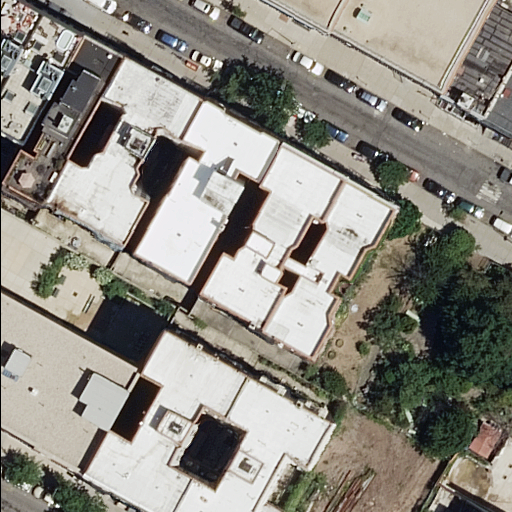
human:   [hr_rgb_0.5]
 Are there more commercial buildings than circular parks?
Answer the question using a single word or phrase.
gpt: no

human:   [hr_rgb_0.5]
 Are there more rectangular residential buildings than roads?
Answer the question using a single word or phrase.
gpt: yes

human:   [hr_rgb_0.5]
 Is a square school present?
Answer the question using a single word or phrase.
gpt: no

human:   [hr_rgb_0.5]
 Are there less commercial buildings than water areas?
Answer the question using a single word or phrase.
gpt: no

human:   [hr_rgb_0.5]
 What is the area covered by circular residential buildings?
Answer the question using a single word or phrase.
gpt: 0m2

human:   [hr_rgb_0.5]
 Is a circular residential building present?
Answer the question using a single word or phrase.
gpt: no

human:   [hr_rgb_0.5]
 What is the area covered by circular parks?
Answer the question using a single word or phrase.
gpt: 0m2

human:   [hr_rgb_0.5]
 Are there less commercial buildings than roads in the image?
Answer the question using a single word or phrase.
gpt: yes

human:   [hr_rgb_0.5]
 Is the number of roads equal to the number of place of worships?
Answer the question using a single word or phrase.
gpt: no

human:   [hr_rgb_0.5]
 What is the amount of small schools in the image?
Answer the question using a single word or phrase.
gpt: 0

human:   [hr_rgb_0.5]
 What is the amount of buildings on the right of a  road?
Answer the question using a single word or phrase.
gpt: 9

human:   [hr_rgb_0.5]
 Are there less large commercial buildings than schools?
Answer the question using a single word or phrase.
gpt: yes

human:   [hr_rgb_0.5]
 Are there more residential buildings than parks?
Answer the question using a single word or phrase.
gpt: yes

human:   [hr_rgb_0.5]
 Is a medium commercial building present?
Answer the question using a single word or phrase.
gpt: no

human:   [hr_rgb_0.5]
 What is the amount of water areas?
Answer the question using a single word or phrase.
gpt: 0

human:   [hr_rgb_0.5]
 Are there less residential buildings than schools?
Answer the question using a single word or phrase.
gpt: no

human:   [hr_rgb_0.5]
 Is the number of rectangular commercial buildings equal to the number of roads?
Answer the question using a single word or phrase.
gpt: no

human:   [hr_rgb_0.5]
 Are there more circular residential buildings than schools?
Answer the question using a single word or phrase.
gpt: no

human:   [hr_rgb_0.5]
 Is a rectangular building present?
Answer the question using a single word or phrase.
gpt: yes

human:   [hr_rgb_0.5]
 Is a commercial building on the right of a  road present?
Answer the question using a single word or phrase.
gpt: no

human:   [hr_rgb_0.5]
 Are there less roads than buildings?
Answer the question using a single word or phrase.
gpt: yes

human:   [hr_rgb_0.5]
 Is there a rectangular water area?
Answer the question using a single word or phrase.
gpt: no

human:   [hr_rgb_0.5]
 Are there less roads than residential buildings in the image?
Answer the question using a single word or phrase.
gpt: yes

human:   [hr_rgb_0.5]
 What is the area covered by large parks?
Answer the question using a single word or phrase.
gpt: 1647m2

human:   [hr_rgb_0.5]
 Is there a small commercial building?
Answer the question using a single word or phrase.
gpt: no

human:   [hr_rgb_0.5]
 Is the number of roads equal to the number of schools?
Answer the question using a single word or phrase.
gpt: no

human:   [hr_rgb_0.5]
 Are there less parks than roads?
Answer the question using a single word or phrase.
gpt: yes

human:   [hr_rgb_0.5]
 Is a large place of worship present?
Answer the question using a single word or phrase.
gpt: no

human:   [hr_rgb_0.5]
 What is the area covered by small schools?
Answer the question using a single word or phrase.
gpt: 0m2

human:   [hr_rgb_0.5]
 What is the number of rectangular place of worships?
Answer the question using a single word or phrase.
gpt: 1

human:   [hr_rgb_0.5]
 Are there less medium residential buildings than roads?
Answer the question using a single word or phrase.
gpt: no

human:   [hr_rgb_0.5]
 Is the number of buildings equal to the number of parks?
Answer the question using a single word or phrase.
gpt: no

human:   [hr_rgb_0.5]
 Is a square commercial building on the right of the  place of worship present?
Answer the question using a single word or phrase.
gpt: no

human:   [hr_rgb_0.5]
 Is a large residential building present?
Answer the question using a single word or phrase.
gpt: yes

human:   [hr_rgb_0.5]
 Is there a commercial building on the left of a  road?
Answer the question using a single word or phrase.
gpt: no

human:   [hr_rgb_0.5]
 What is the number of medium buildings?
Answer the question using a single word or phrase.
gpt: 9